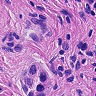
Metastatic tissue present: yes